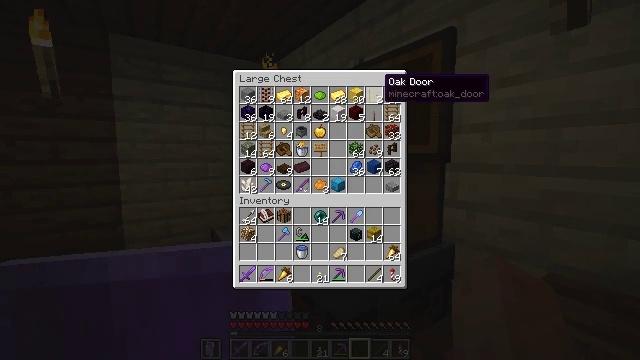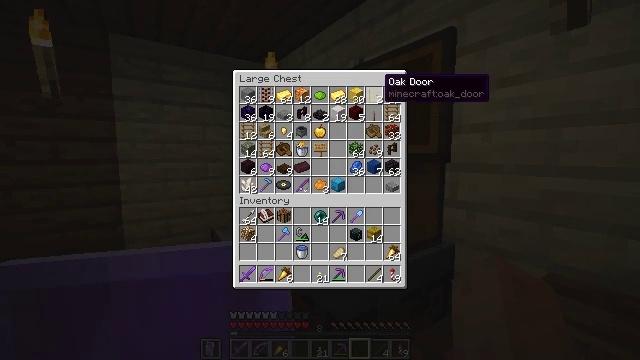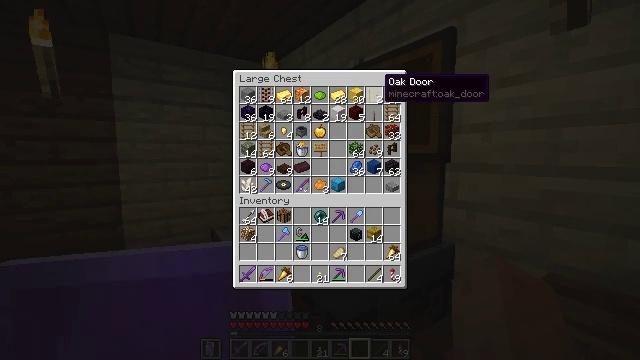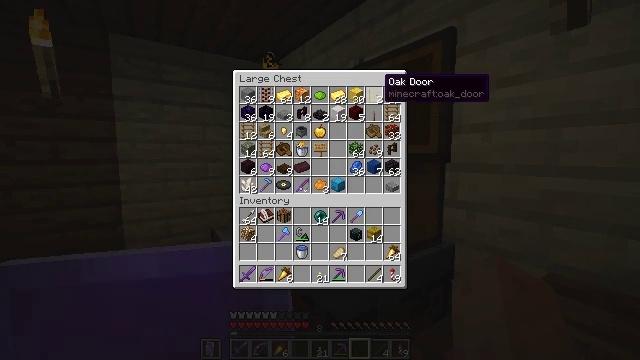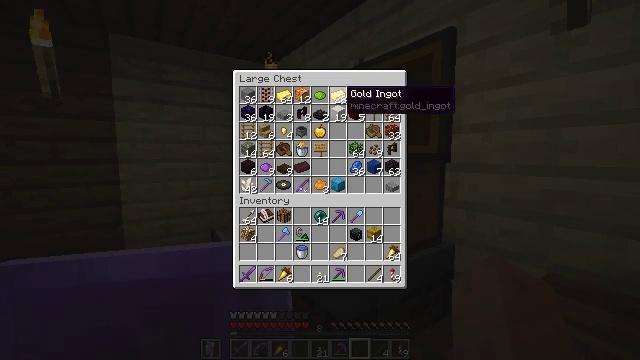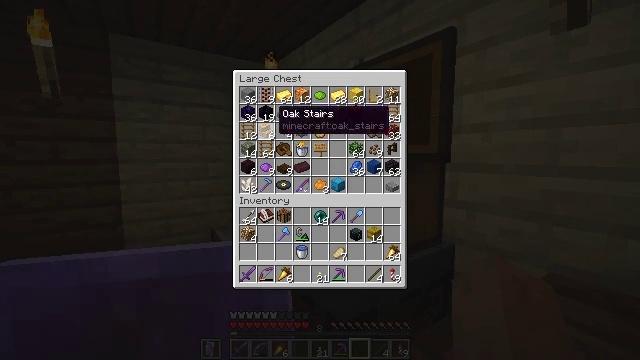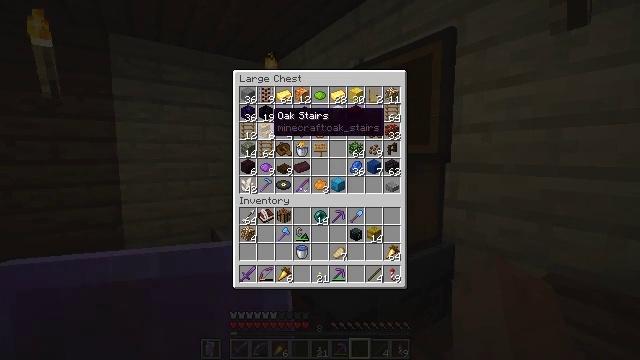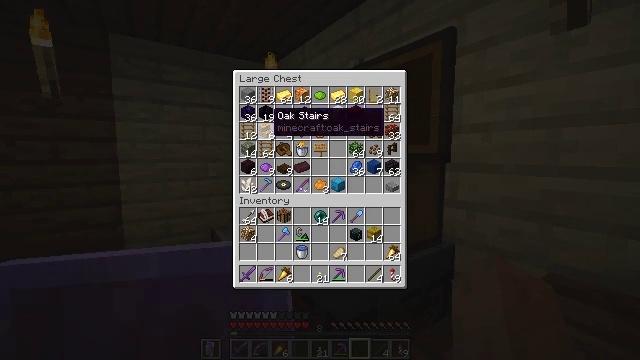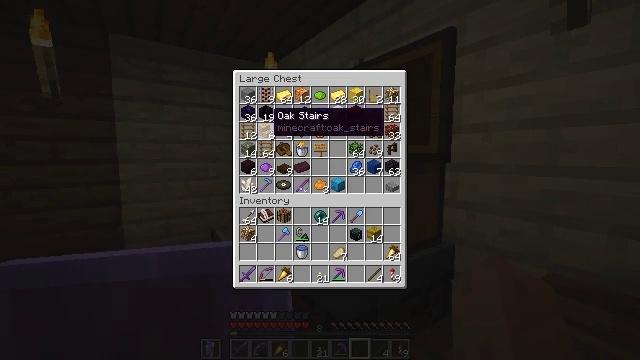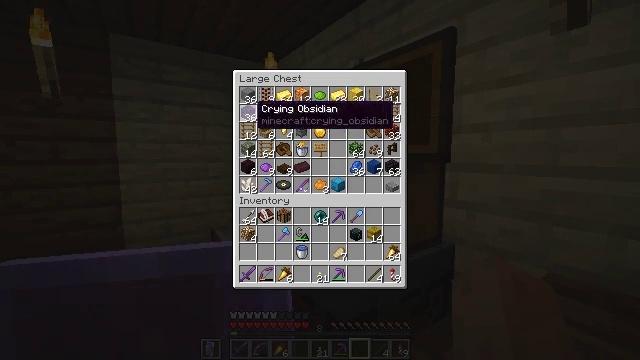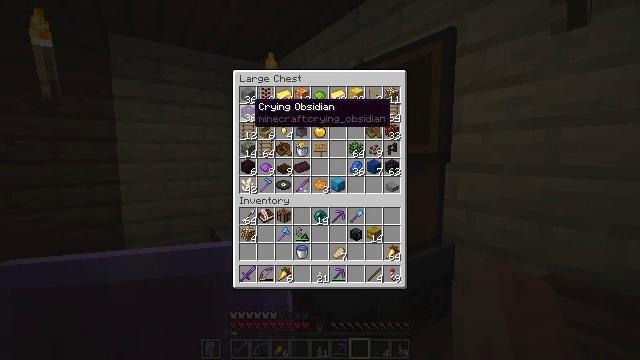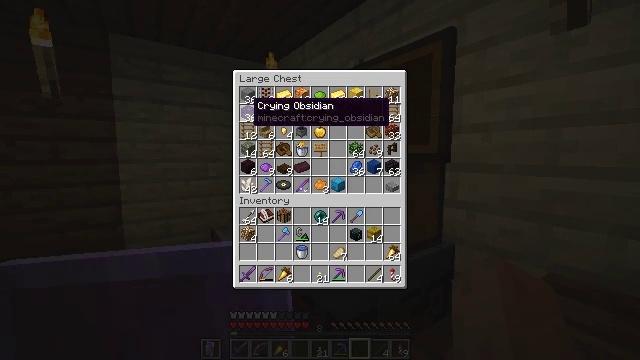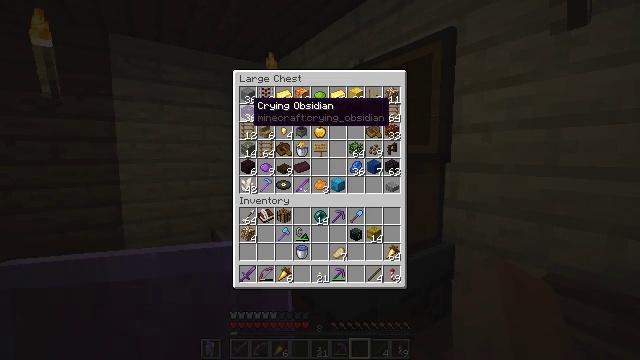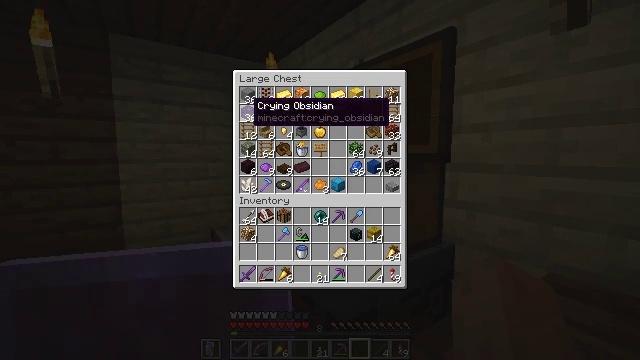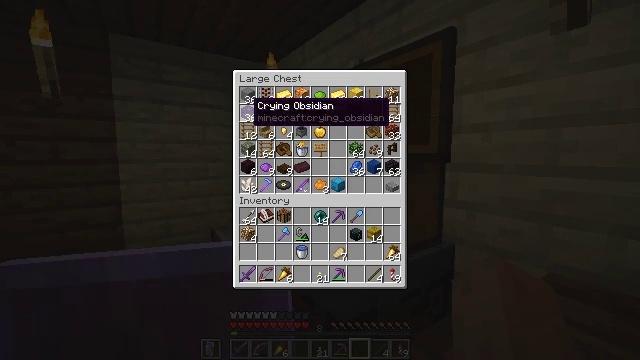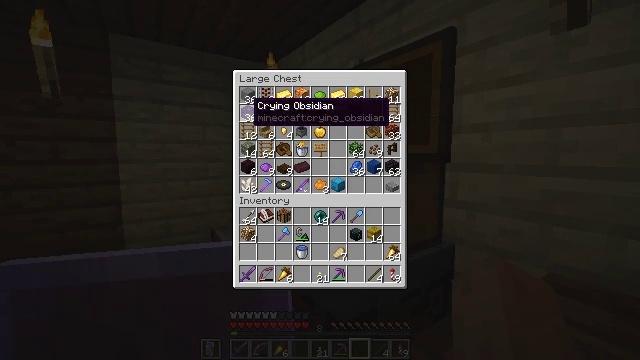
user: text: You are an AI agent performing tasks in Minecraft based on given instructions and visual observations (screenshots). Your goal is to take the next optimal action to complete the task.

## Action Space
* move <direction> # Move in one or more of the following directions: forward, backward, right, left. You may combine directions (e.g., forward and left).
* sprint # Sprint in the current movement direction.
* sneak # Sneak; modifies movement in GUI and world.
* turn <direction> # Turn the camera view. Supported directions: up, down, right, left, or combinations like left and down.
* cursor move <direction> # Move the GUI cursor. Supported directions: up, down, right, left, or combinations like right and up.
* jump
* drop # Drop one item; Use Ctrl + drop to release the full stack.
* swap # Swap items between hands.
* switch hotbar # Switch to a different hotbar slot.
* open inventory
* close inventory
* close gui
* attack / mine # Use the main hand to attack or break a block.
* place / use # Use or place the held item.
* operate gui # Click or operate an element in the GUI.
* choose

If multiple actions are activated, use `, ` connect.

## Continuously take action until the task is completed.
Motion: motion action
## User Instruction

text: Use the crafting table to make a respawn anchor.
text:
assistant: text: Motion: no_op
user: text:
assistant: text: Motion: no_op
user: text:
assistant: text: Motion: no_op
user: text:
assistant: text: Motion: cursor move left and down
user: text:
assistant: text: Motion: cursor move left and down
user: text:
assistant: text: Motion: no_op
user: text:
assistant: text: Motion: no_op
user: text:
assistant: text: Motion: no_op
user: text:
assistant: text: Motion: cursor move left and up
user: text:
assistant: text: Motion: no_op
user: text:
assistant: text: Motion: no_op
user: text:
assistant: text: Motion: no_op
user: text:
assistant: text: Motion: no_op
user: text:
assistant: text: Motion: no_op
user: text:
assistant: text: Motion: no_op
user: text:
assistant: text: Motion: no_op
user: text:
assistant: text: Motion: no_op
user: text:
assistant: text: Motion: no_op
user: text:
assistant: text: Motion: no_op
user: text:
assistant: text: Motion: no_op
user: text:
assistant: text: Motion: operate gui
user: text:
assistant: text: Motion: operate gui
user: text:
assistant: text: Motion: cursor move down
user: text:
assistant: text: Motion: cursor move down
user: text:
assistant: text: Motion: cursor move down
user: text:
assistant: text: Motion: cursor move down
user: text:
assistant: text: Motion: cursor move down
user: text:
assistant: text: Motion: cursor move down
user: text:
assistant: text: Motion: cursor move down
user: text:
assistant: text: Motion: cursor move down